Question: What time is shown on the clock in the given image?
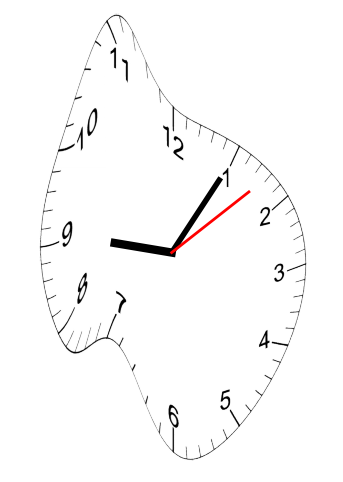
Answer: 09:05:08